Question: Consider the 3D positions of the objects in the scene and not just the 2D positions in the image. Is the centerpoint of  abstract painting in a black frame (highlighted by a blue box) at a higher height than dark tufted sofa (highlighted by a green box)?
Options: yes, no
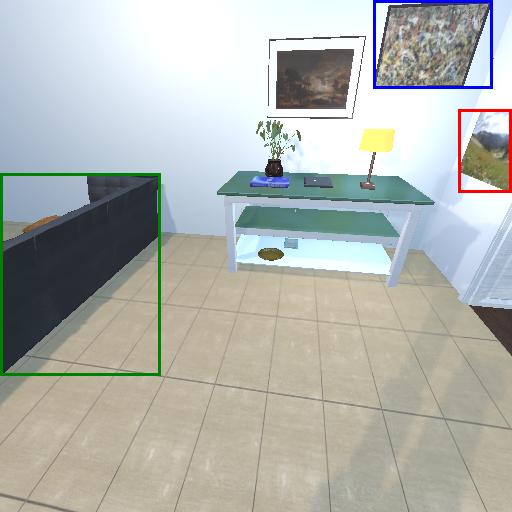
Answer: yes